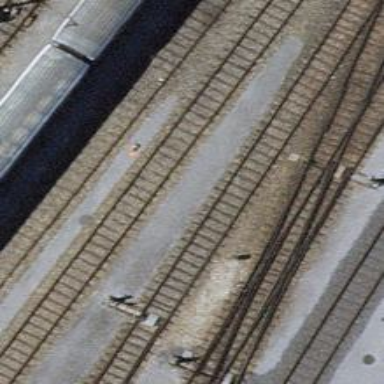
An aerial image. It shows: Railway yard with one track.